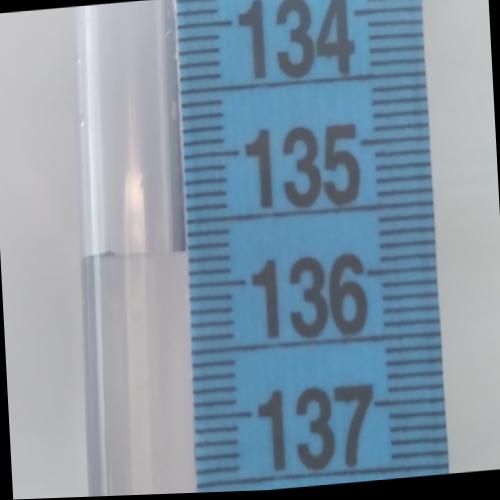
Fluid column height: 135.7 cm